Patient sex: F
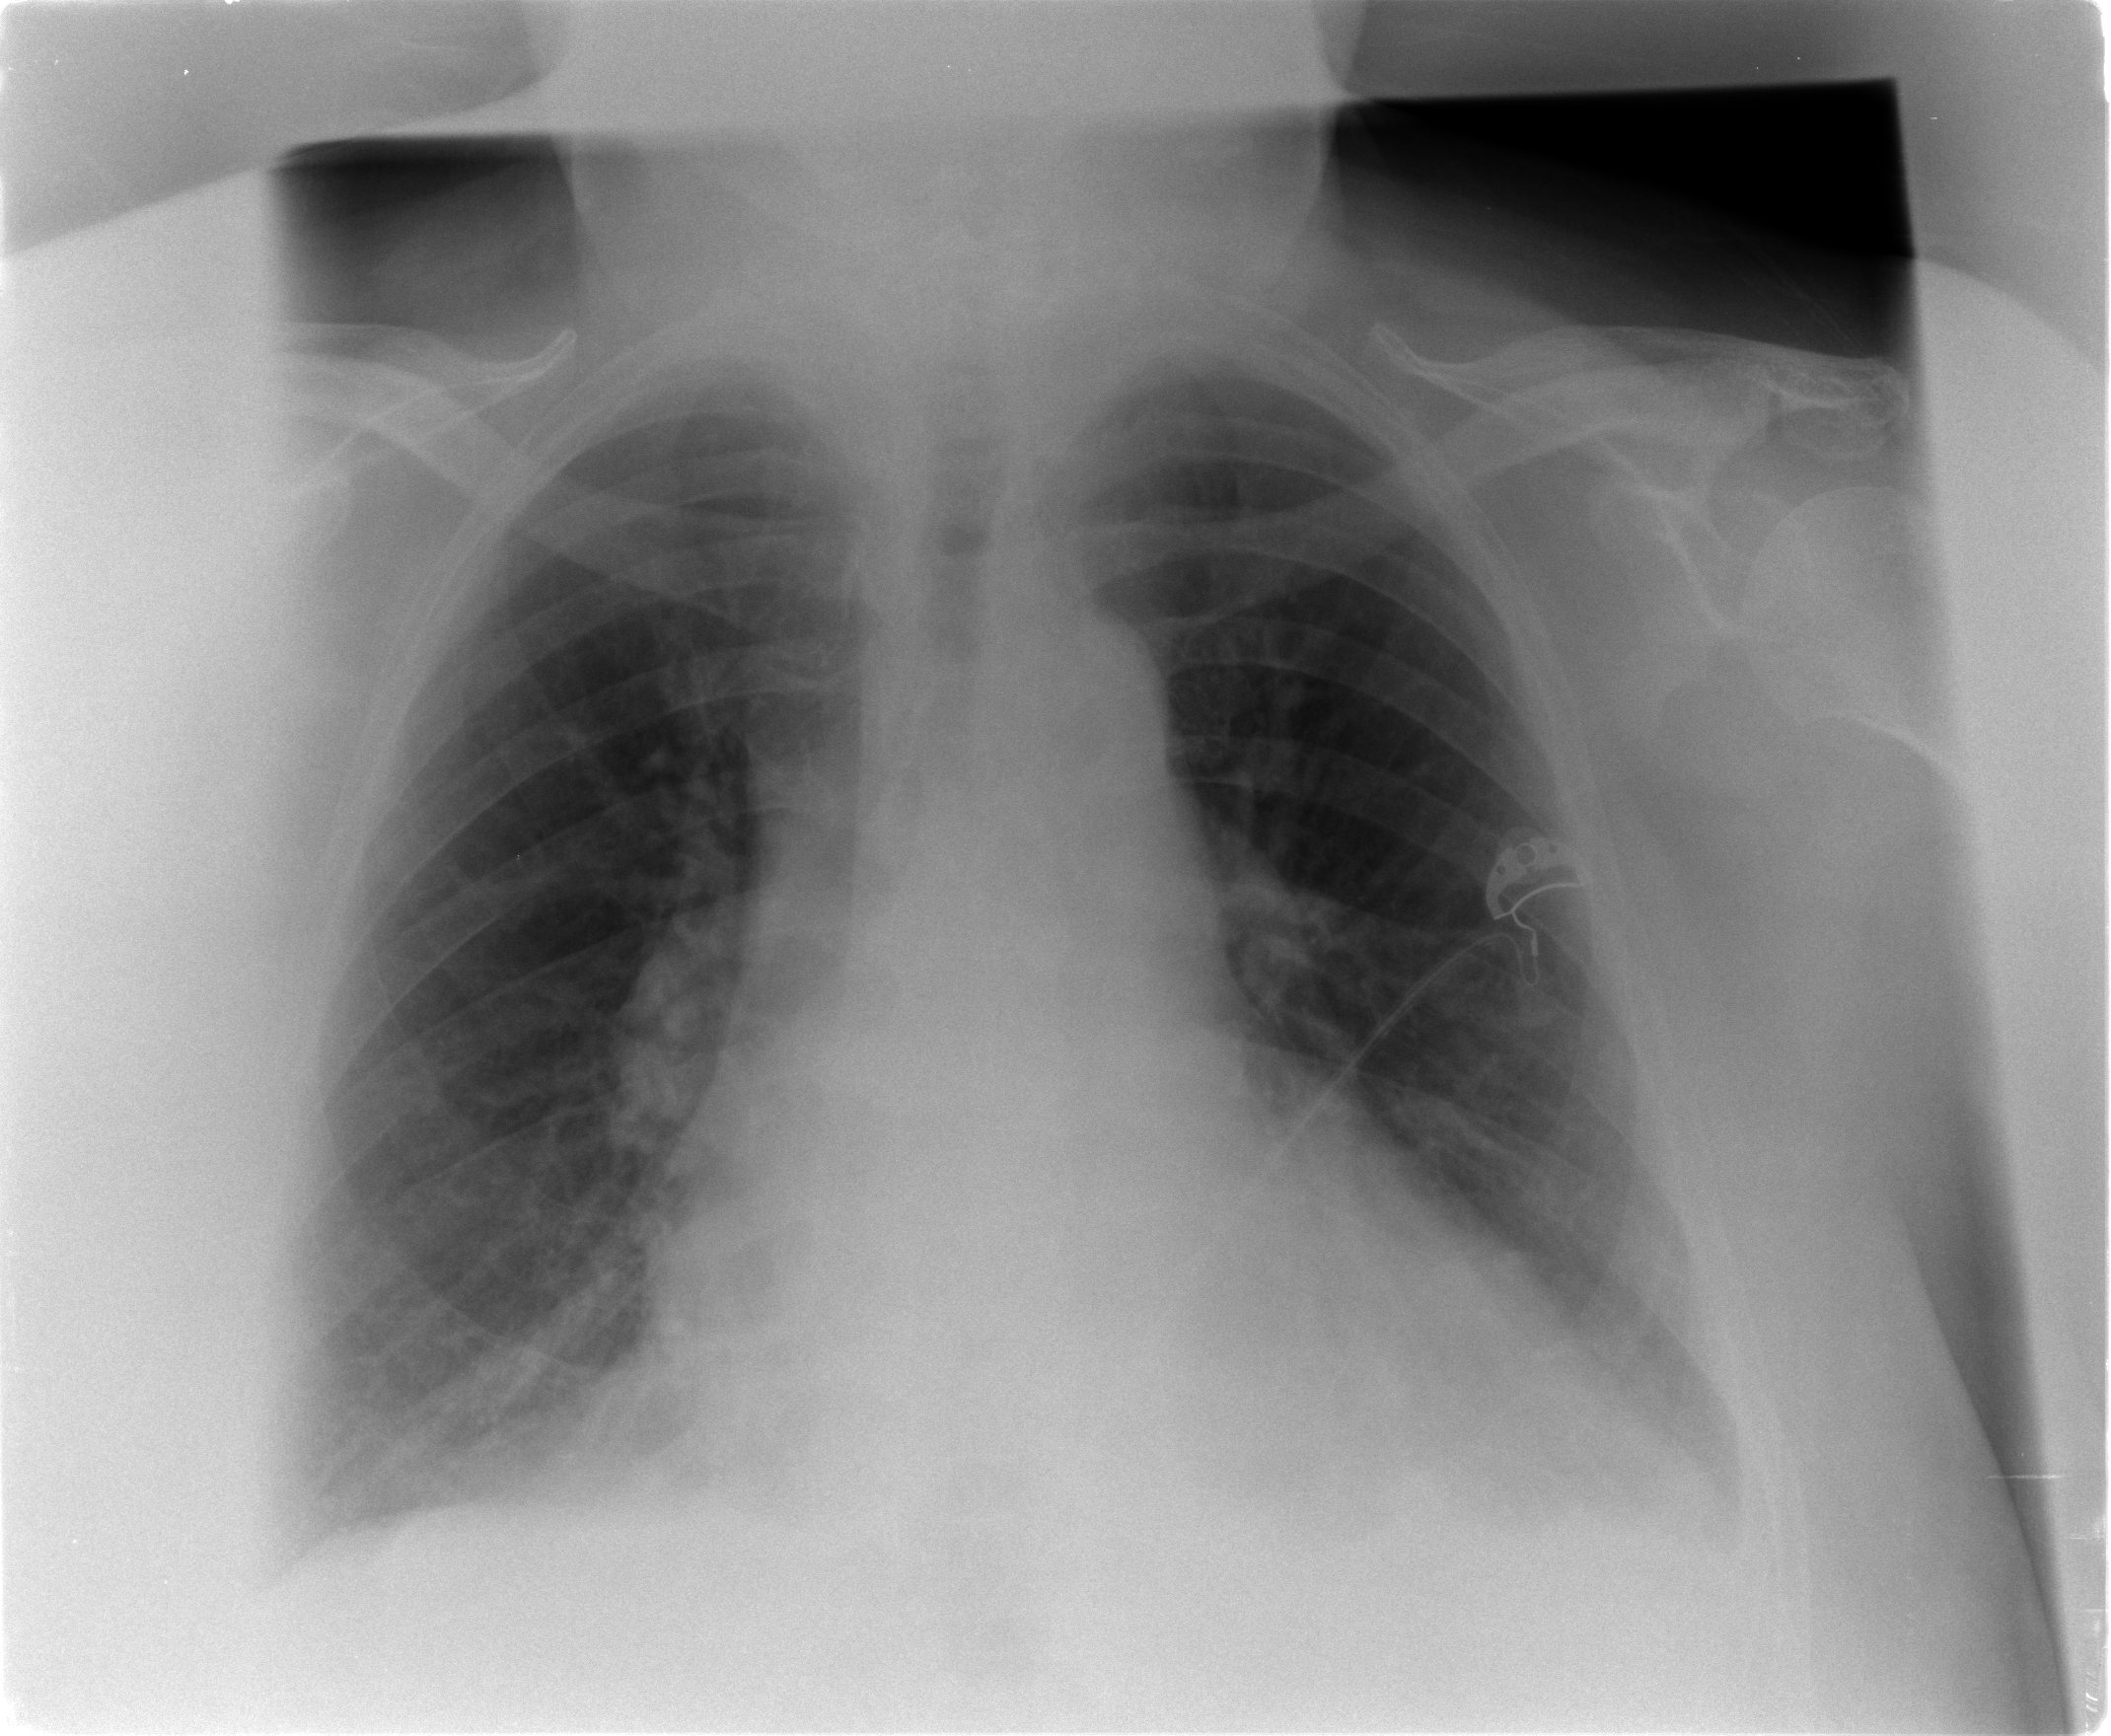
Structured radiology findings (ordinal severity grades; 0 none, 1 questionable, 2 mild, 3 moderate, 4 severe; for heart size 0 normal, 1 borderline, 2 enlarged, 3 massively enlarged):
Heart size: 2
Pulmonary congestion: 0
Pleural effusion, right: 1
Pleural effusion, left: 1
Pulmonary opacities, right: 2
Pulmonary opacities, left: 1
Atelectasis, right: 2
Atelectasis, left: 2